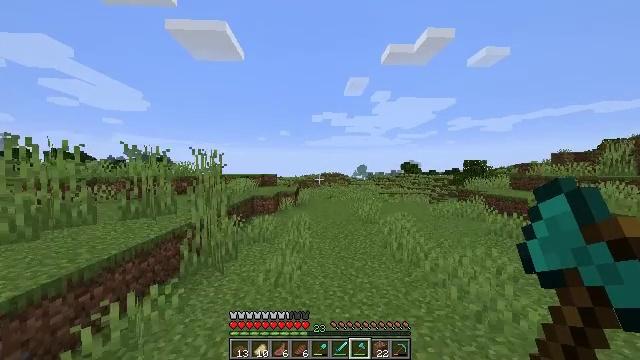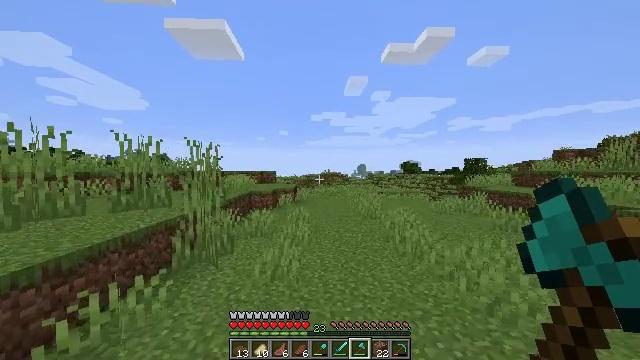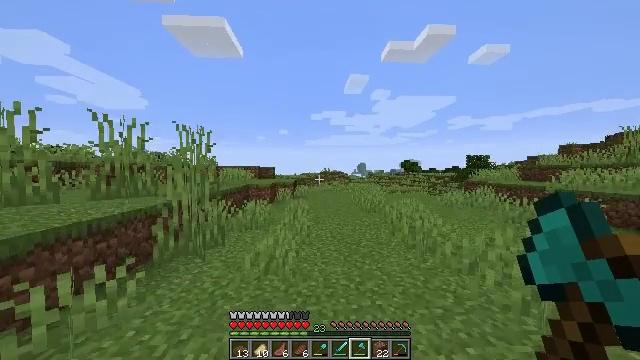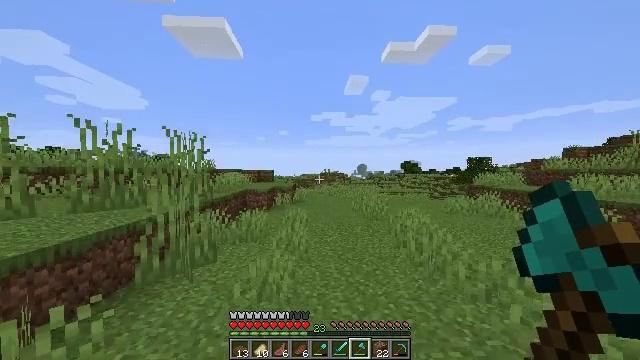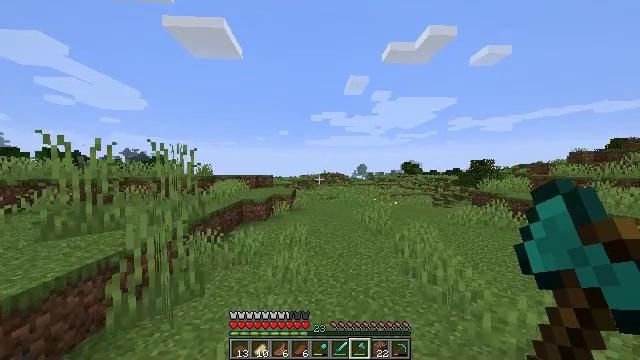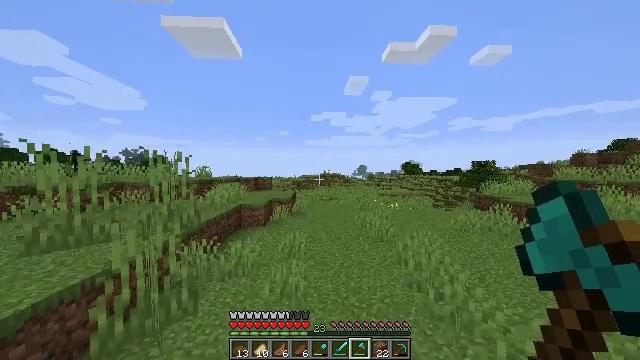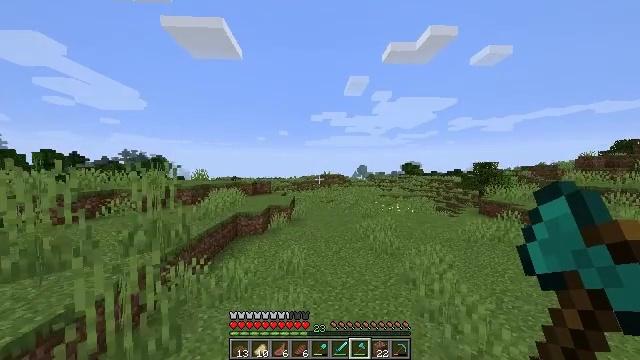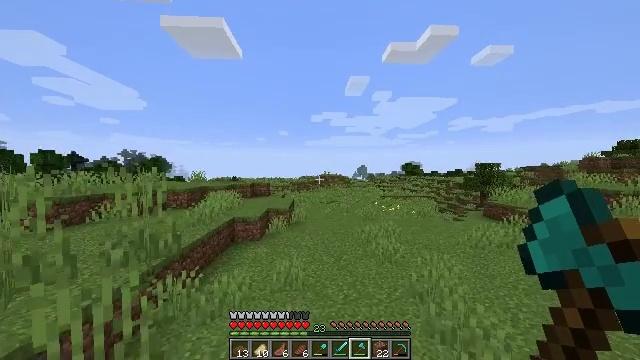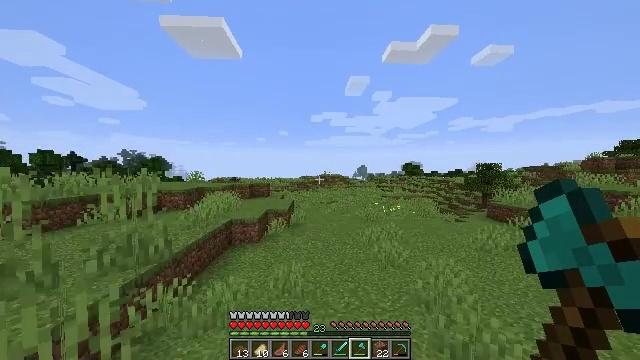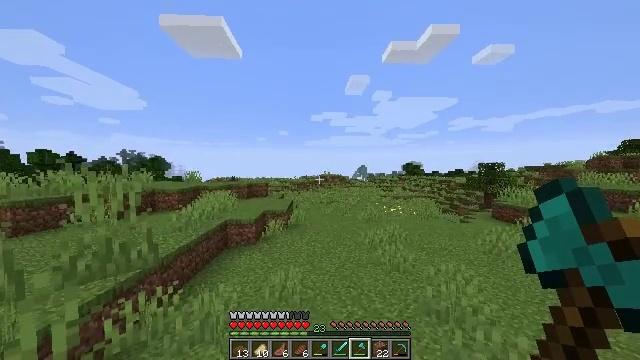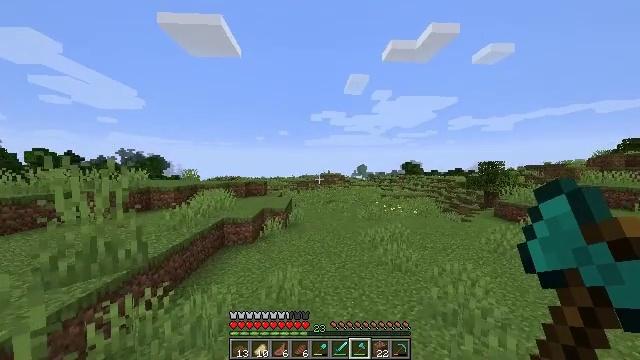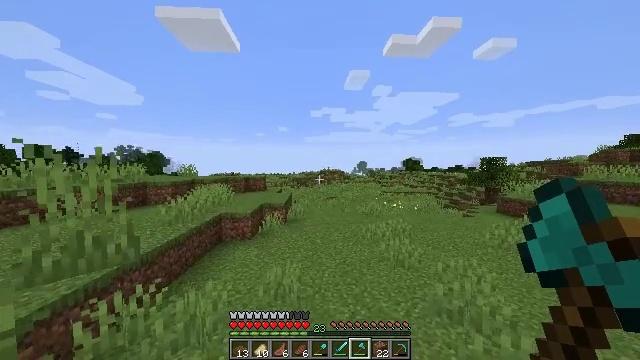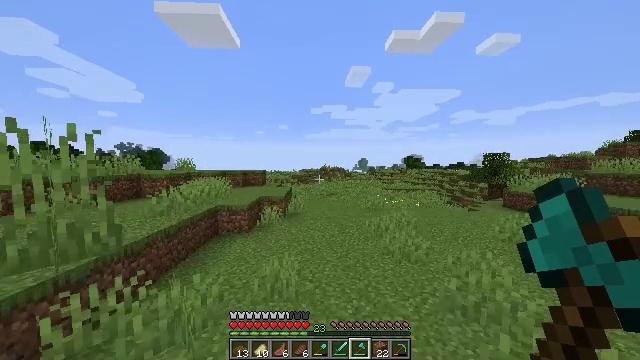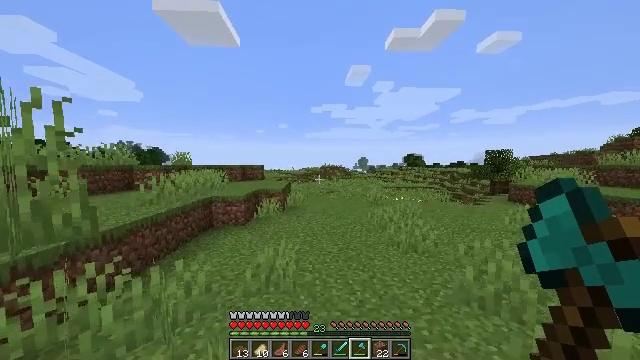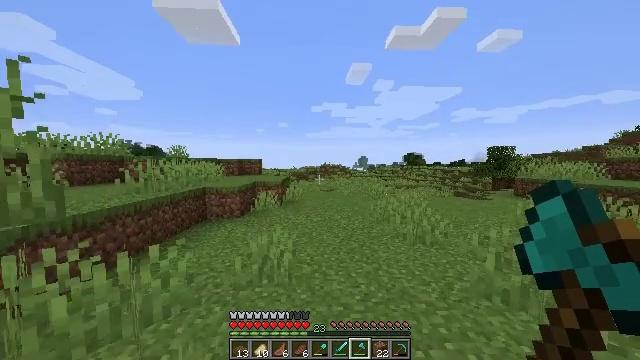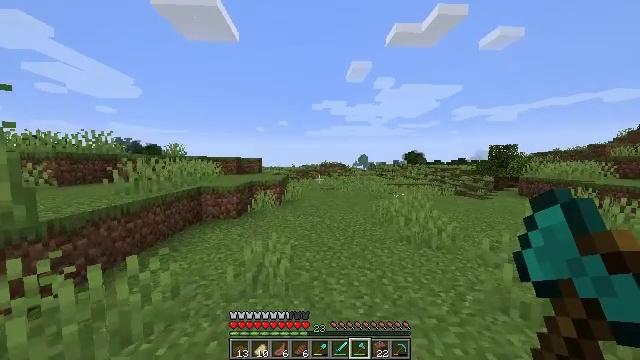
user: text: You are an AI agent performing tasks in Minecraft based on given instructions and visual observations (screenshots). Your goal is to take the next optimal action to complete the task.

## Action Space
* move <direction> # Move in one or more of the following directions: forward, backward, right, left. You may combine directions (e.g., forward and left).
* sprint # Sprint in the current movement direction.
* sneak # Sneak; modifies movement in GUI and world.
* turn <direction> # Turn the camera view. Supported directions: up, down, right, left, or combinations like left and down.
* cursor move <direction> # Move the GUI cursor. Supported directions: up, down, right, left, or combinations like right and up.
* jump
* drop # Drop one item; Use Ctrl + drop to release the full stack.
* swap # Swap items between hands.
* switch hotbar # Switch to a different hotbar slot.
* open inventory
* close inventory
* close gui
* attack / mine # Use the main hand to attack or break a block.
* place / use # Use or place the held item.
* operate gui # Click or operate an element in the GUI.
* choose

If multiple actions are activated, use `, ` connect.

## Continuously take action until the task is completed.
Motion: motion action
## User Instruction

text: Combat the chicken.
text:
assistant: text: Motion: move forward, jump
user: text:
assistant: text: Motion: move forward, sprint, jump
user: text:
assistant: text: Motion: move forward, sprint, jump
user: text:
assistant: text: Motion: move forward, sprint, jump
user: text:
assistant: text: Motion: move forward, sprint, jump
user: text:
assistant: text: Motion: move forward, sprint, jump
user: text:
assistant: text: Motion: move forward, jump
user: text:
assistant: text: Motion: move forward, jump
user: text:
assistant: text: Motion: move forward, jump
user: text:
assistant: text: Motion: move forward, jump
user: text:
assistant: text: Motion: move forward, jump
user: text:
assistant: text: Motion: move forward, jump
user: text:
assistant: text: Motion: move forward, sprint, jump
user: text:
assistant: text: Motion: move forward, sprint, jump
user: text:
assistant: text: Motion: move forward, sprint, jump
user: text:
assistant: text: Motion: move forward, sprint, jump
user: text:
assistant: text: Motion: move forward, sprint, turn down, jump
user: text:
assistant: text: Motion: move forward, jump
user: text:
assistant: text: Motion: move forward, jump
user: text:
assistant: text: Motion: move forward, jump
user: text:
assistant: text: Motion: move forward, jump
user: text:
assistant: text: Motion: move forward, jump
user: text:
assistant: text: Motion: move forward, jump
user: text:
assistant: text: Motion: move forward, jump
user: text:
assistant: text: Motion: move forward, jump
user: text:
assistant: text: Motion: move forward, sprint, jump
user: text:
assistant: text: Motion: move forward, sprint, jump
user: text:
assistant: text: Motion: move forward, sprint, jump
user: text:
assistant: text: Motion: move forward, sprint, jump
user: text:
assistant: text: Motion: move forward, jump